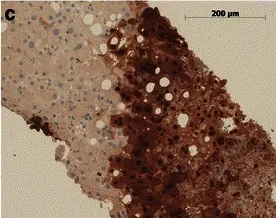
Hepatic.
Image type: pathology (immunostaining)